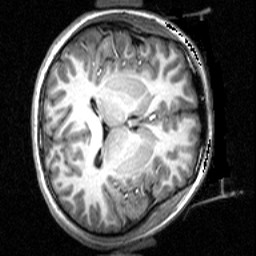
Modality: T1w
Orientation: axial
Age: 20
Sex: female
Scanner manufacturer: siemens
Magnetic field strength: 2.894 T
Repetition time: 2.3 s
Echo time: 0.0021 s